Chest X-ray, PA view. Patient: 41 years old, sex F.
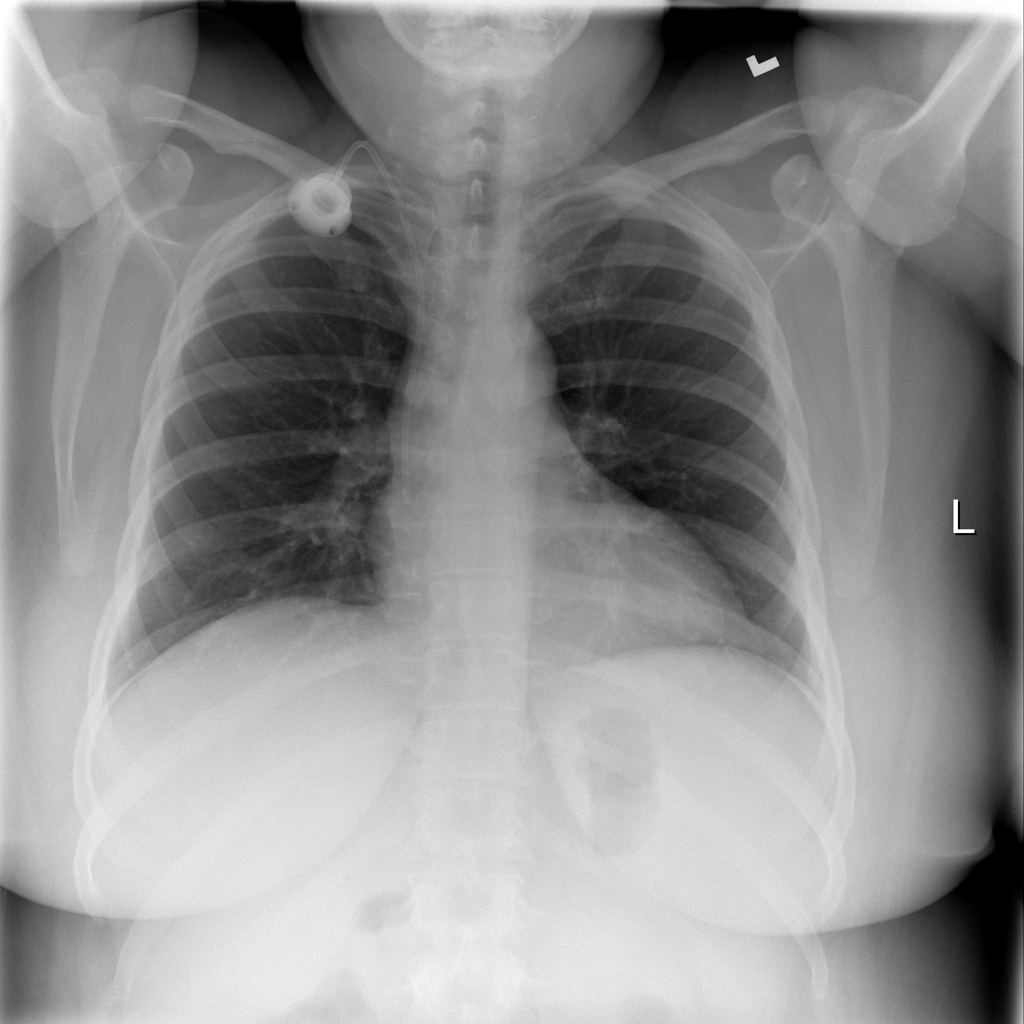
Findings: Infiltration